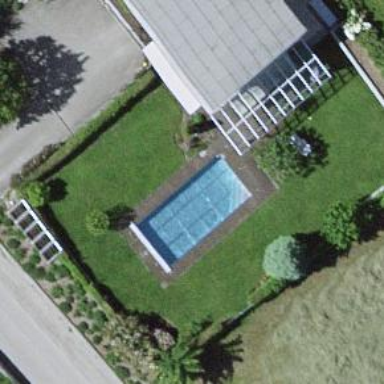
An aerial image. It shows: Swimming pool located in leisure land.